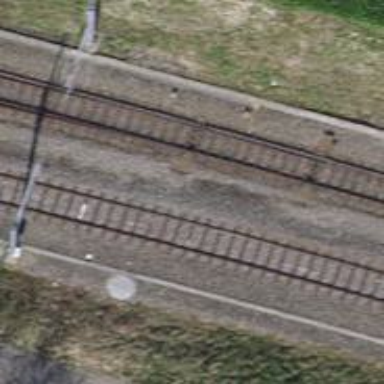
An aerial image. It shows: Railway switch.